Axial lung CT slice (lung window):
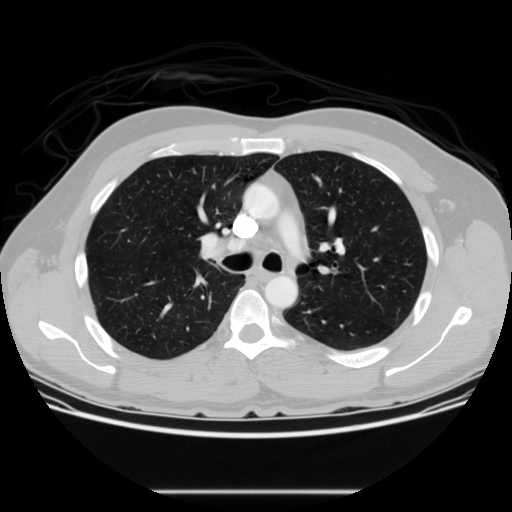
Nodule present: no